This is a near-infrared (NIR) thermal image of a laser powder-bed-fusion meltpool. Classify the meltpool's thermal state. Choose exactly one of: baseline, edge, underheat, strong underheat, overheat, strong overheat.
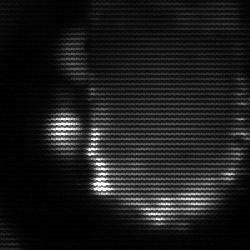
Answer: baseline